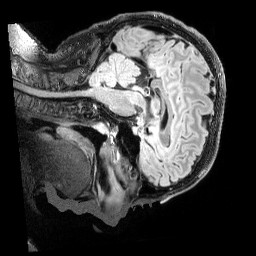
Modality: T2w
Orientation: sagittal
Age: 42
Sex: male
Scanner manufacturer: siemens
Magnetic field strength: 3 T
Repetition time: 5 s
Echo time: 0.394 s